Question: I am using border layout with two panels in east and center as its items and by default if i make the east panel collapsible then it will resize the center panel when expanded or collapsed. I want to know if this nature can be changed in such a way that when the east panel is expanded , it overlays on the center panel rather than sharing the total width it.
Below image might give some idea what i want to achieve.

thanks !
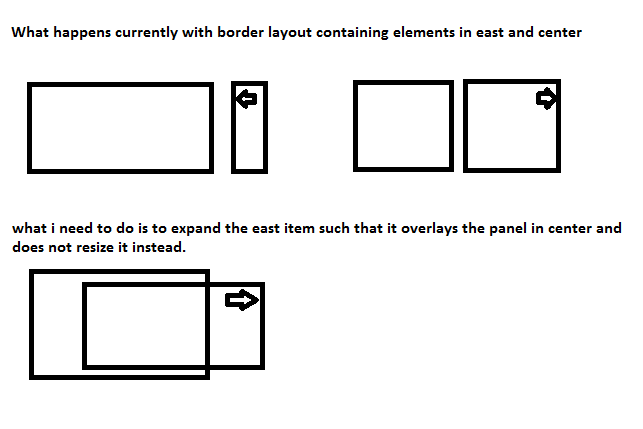
Answer: By default the panel is <URL>, so just need to hide the collapse tool to achieve it
Sample fiddle: <URL>